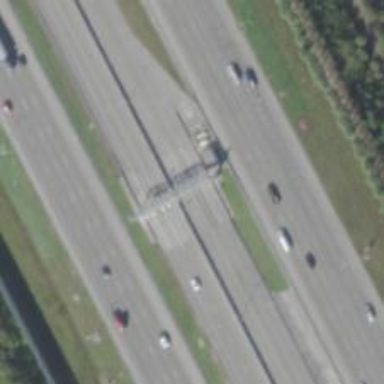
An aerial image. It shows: Toll gantry on the road.